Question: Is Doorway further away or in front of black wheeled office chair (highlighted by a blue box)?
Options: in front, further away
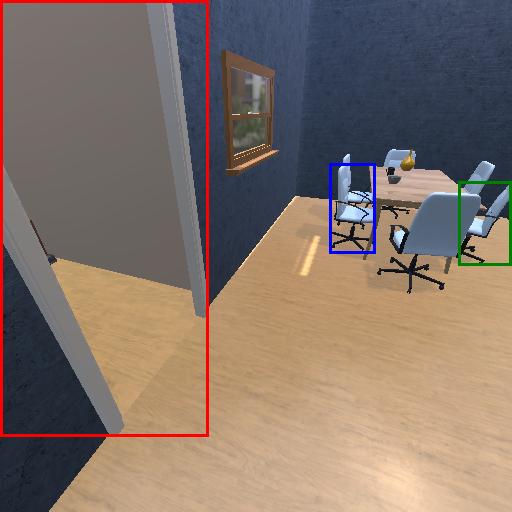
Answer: in front